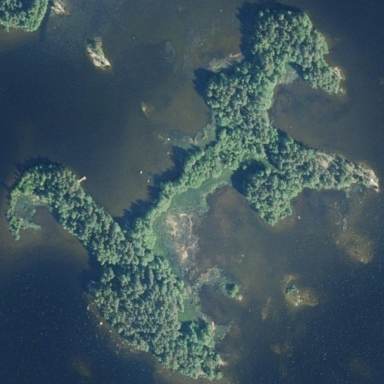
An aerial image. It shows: Islet.